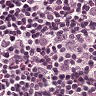
Metastatic tissue present: yes